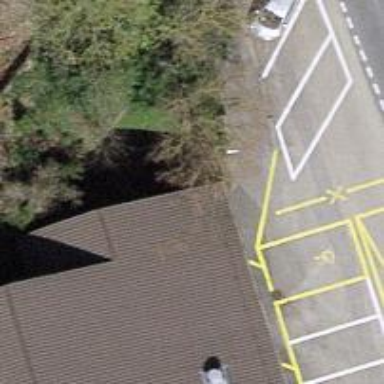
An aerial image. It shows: Bus stop with platform for public transport.